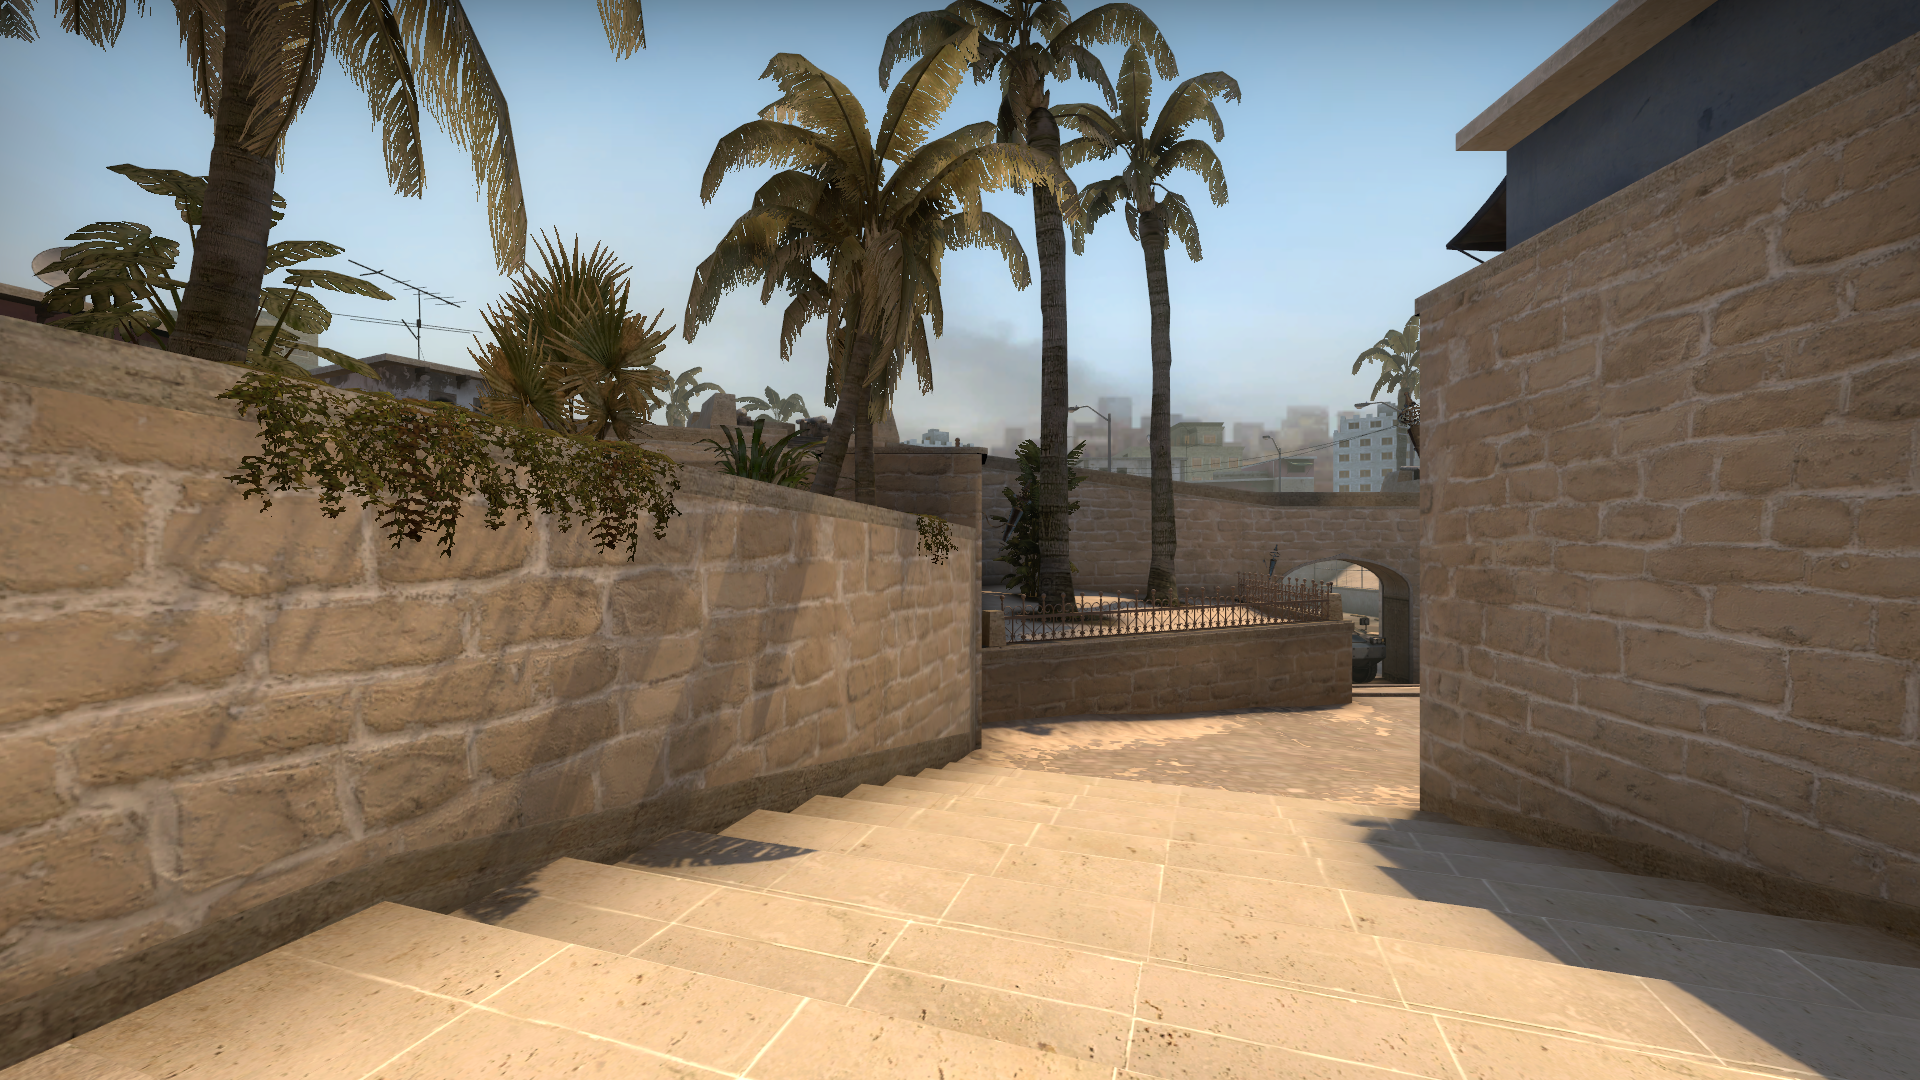
Map: de_mirage